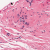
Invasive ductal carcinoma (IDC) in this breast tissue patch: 0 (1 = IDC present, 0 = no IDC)